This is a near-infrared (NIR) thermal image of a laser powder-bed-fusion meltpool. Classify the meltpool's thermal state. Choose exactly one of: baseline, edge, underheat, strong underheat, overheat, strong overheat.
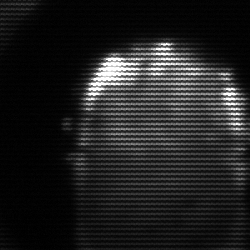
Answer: baseline